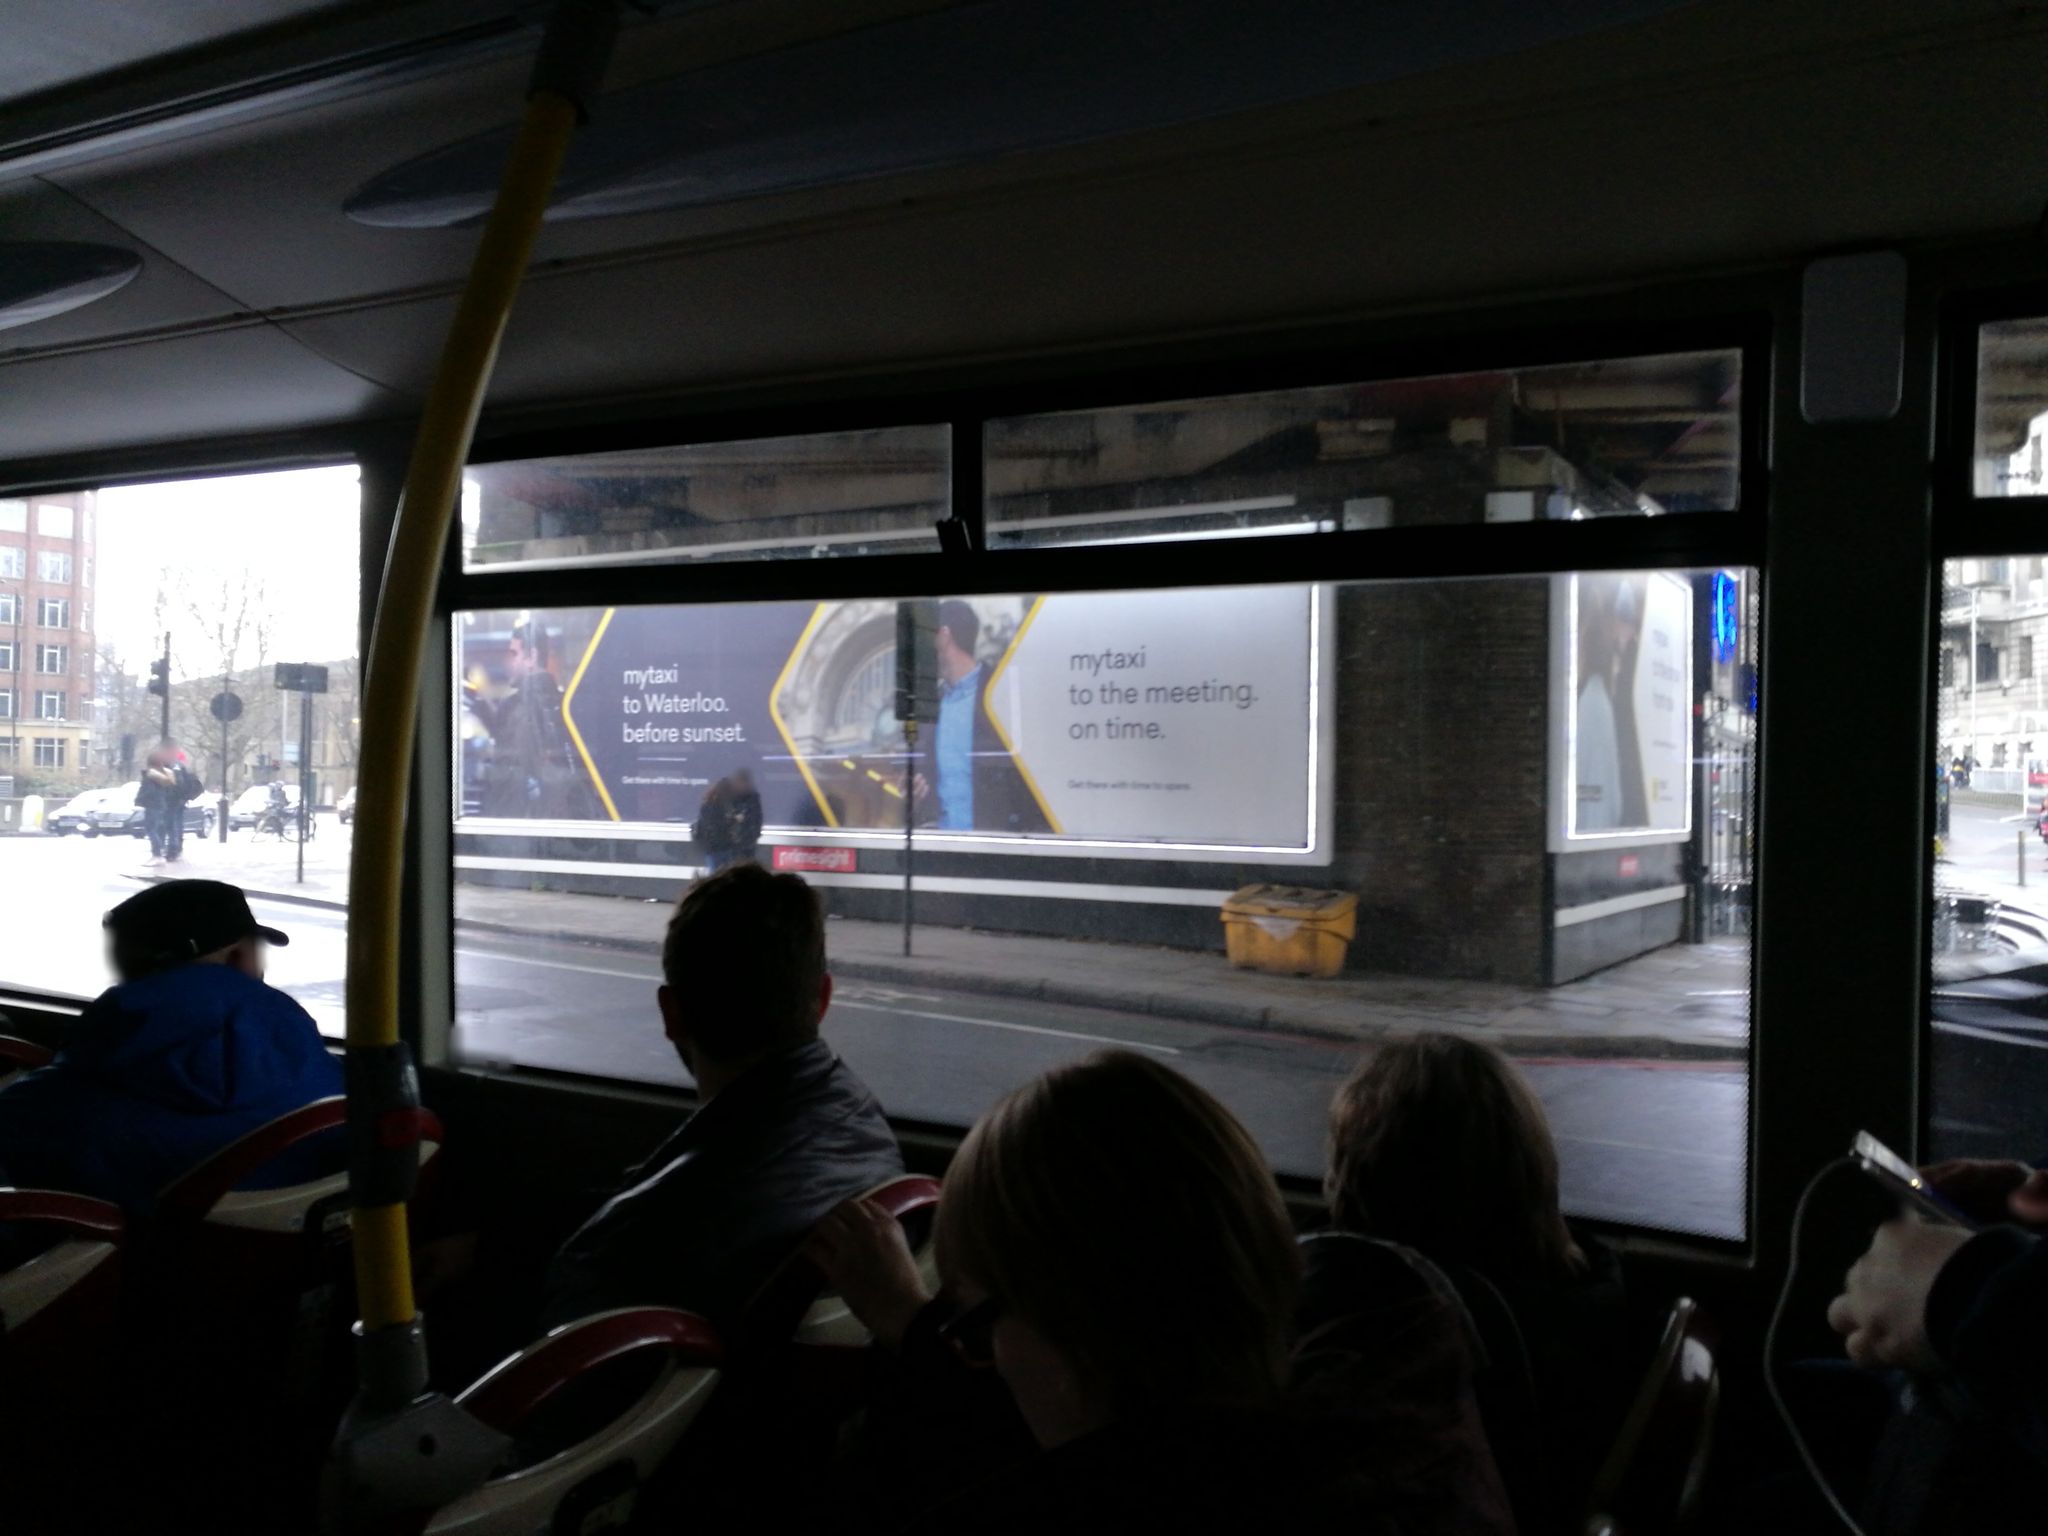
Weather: snowy
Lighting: day
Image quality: slightly poor
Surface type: railway
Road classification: cycleway, pedestrian
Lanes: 2
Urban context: urban centre
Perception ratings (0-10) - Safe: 3.17, Lively: 5.53, Beautiful: 6.05, Boring: 5.74, Depressing: 3.78, Wealthy: 2